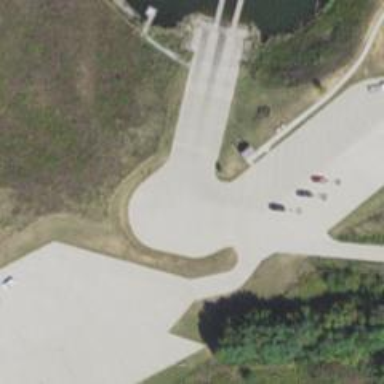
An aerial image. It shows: Slipway for leisure land vehicles on service road.